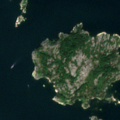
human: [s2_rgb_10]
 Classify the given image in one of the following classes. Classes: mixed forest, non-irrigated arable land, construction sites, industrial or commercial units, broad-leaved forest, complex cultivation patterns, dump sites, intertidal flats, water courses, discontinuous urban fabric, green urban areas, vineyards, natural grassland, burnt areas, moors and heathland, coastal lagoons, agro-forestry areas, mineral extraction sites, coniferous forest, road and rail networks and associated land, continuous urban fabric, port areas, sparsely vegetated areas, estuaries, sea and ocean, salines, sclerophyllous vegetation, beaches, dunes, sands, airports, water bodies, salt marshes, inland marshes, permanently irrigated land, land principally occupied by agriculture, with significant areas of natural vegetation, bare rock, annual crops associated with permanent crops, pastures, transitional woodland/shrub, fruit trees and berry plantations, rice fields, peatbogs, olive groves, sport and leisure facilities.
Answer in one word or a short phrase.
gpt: bare rock, sea and ocean